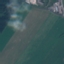
Land use / land cover class: Pasture